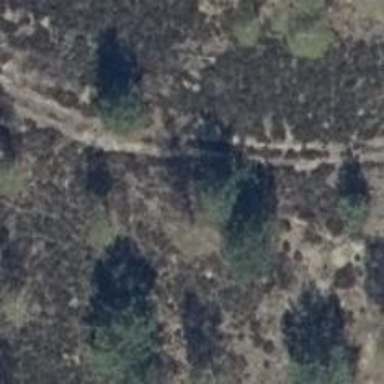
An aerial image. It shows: Track with grade 4 tracktype.